Aerial crown-view tile of a tropical tree (Barro Colorado Island, Panama), acquired 20250414:
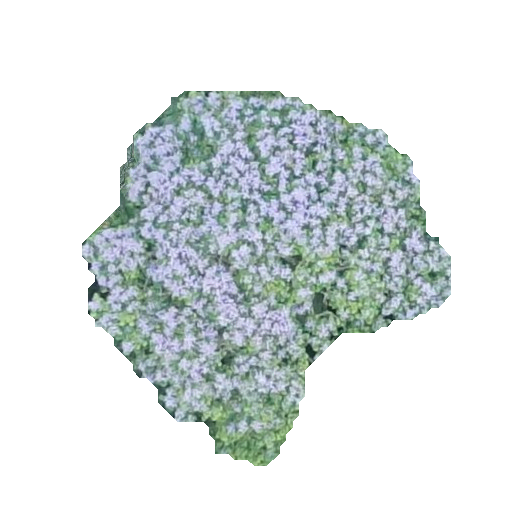
Species: Jacaranda copaia
GBIF accepted scientific name: Jacaranda copaia
Crown area: 129.44 m²